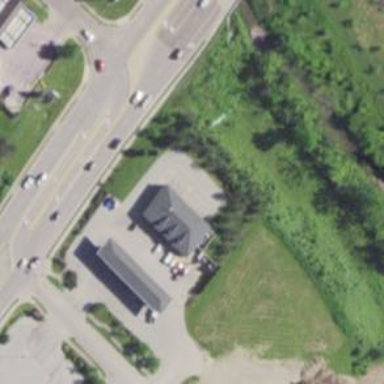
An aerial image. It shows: Convenience shop.